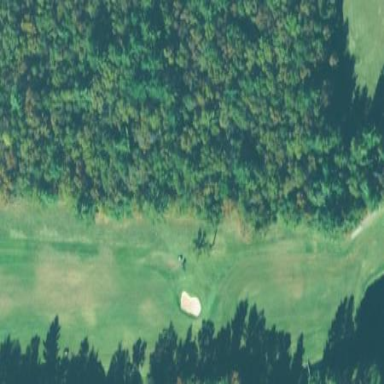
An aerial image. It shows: Golf fairway surrounded by grass.